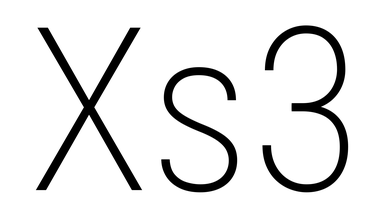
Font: Roboto_Condensed_ExtraLight